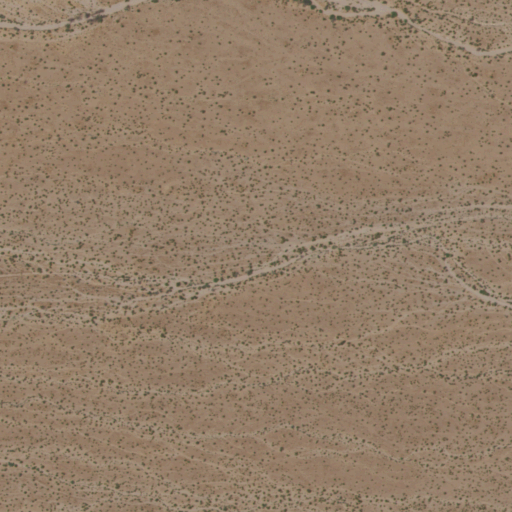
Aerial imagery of valley in New Mexico named Pinkey Wright Canyon containing grassland and shrub